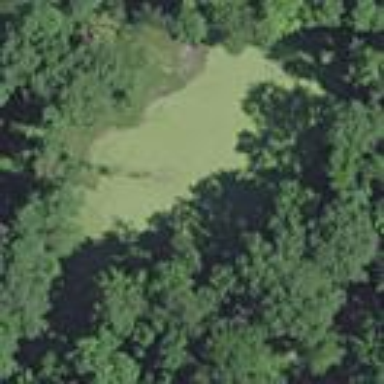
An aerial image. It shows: Serene pond surrounded by nature.